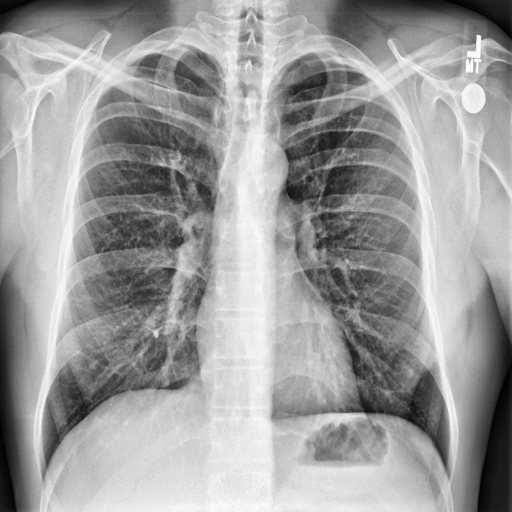
Finding: NORMAL